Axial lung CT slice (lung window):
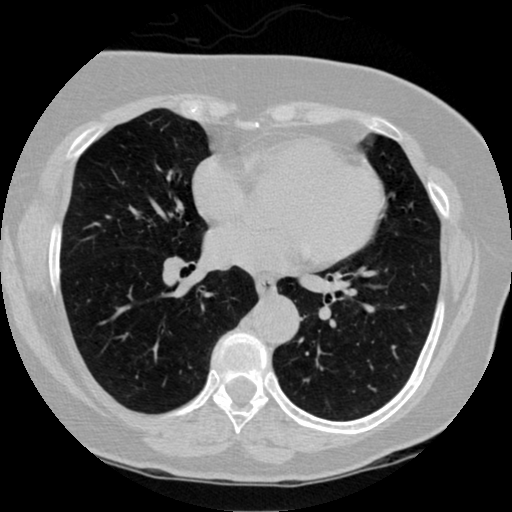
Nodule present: no